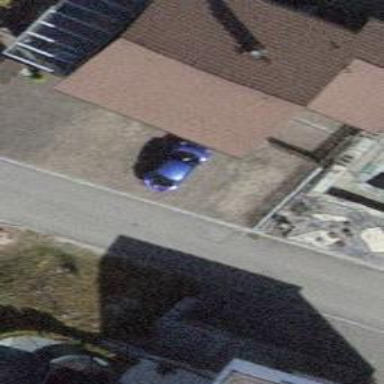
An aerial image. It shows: Building with tile roof.